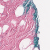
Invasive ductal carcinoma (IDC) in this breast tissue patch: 0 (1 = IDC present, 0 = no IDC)